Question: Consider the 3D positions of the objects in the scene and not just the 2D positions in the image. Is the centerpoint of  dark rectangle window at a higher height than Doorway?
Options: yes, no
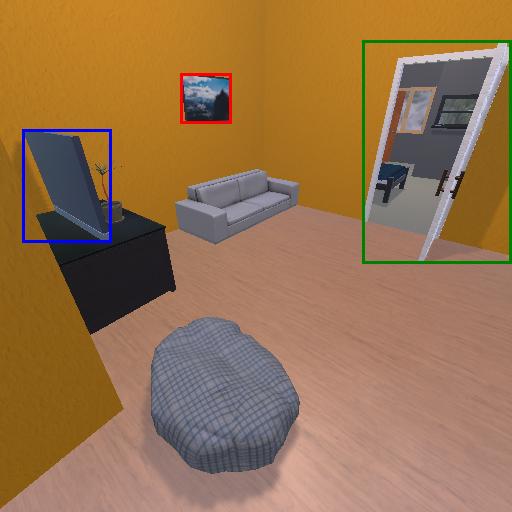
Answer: yes